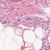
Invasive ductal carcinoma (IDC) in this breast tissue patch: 1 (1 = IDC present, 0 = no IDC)